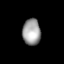
Tissue: lung
Cell type: Epithelial cells
Senescence score: 0.2192
Nuclear area (px): 467
Mean DAPI intensity: 157.752